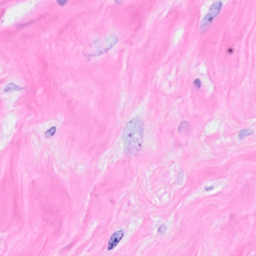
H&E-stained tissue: Breast